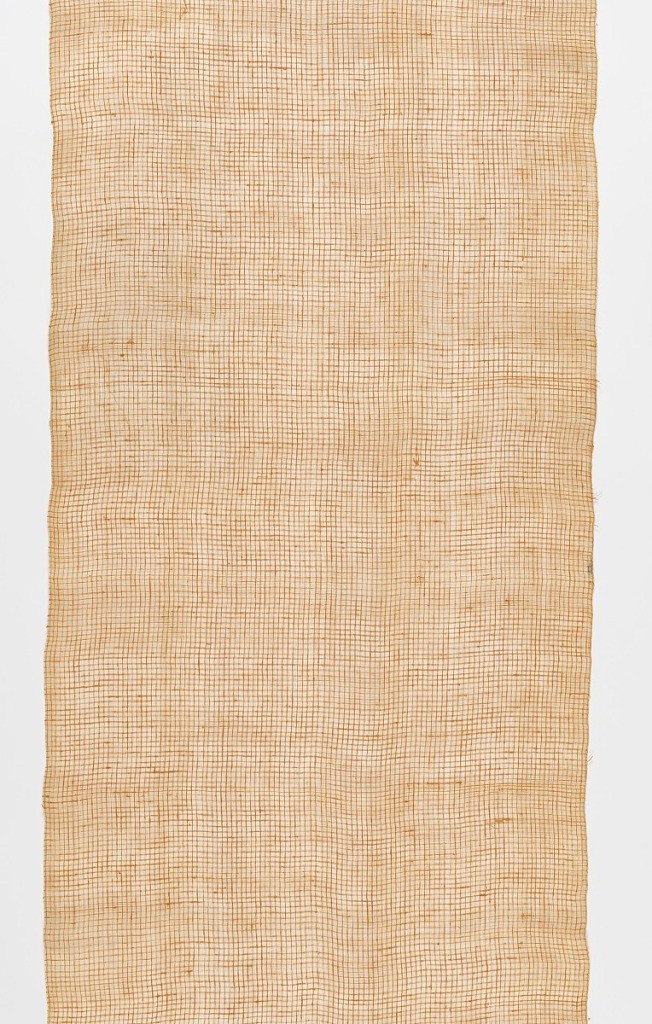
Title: Textile
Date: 19th century
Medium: piña (pineapple) fiber, cotton Technique: plain weave
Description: White pineapple fiber ground with a fine check of orange cotton.